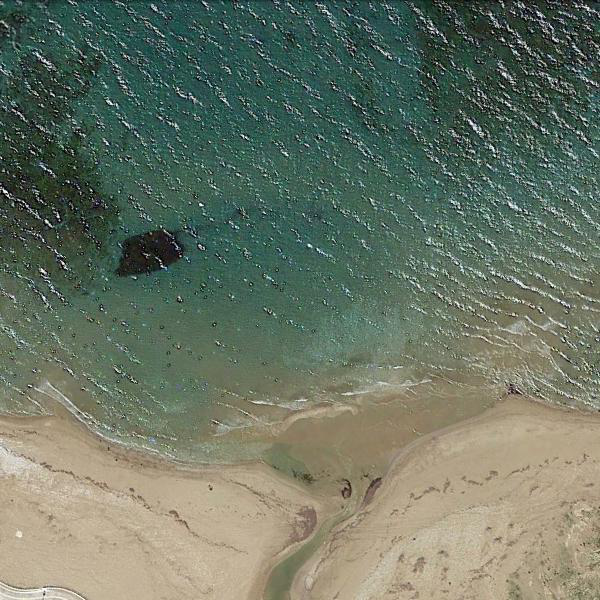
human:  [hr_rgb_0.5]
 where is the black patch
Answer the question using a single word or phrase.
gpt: in the sea